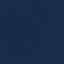
Label: SeaLake